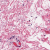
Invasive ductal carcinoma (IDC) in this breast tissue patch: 0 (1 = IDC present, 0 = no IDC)